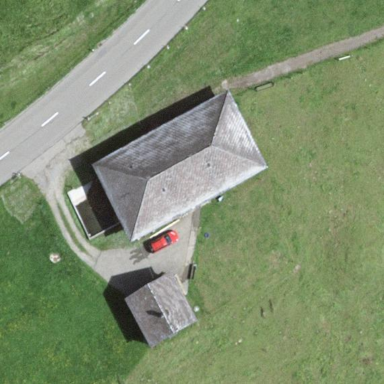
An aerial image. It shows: Gabled roof on farm auxiliary building.